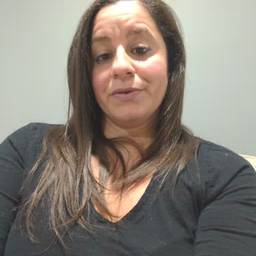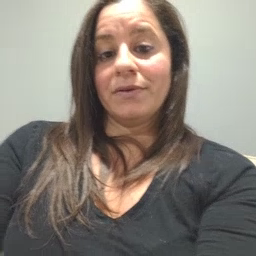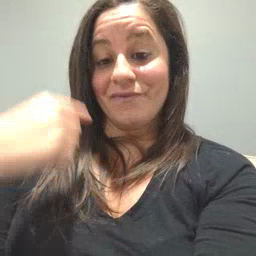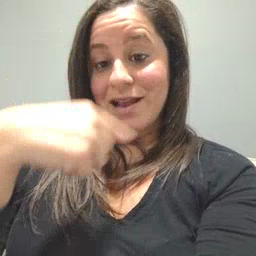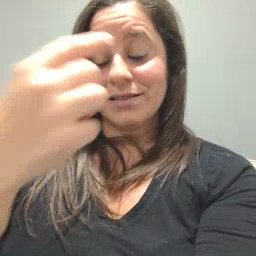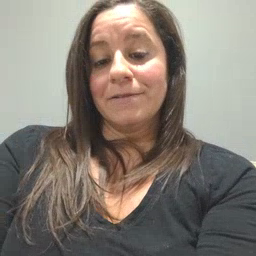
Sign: face